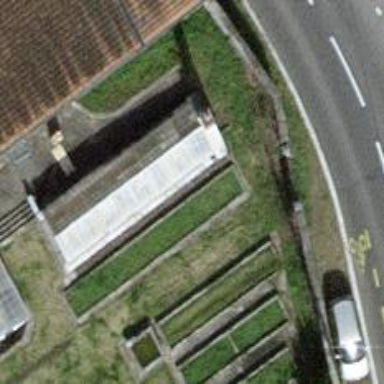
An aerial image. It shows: Greenhouse.